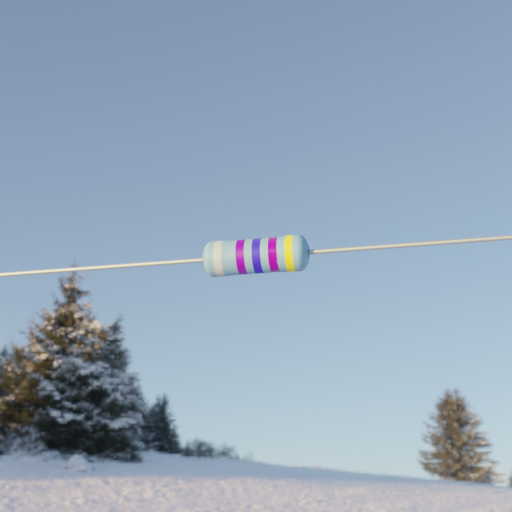
Resistor colour bands (in order): silver, violet, blue, violet, yellow